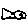
Label: fish